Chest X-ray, PA view. Patient: 62 years old, sex M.
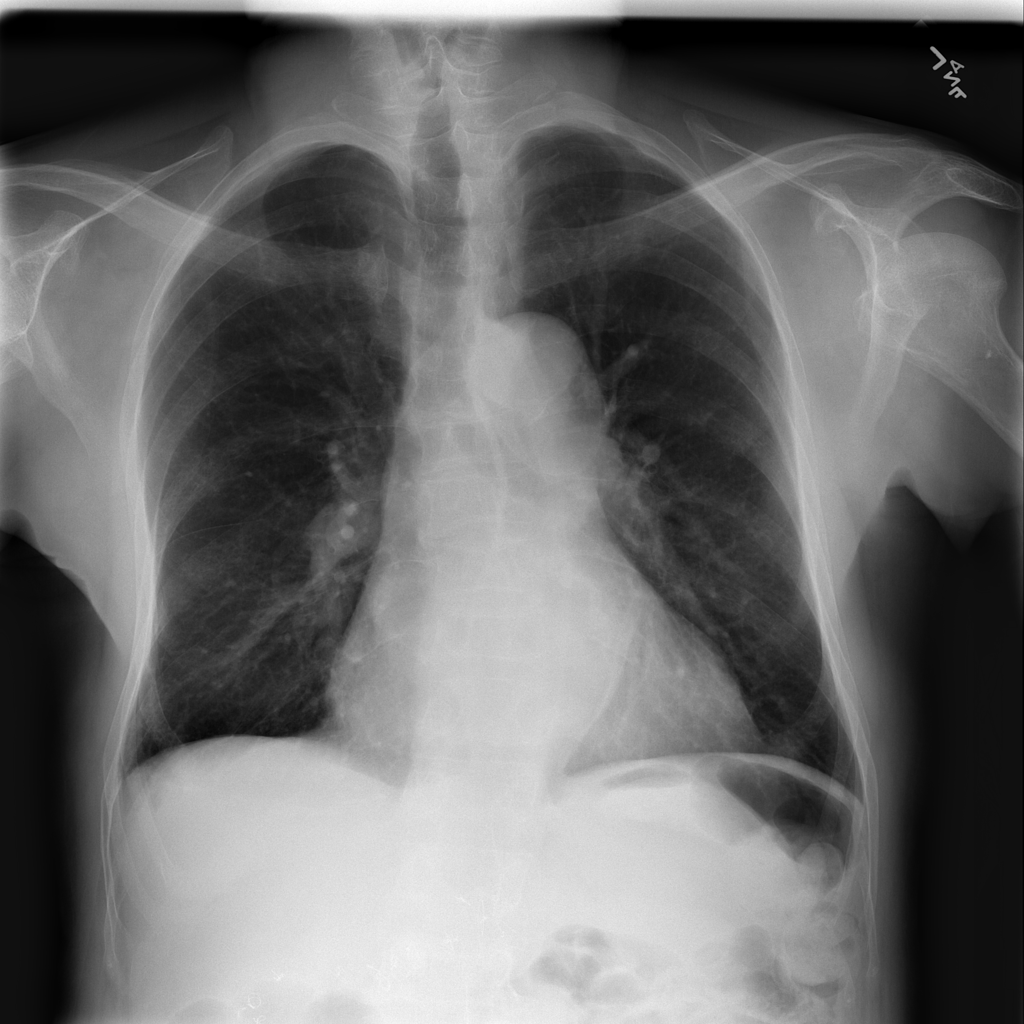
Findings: No Finding